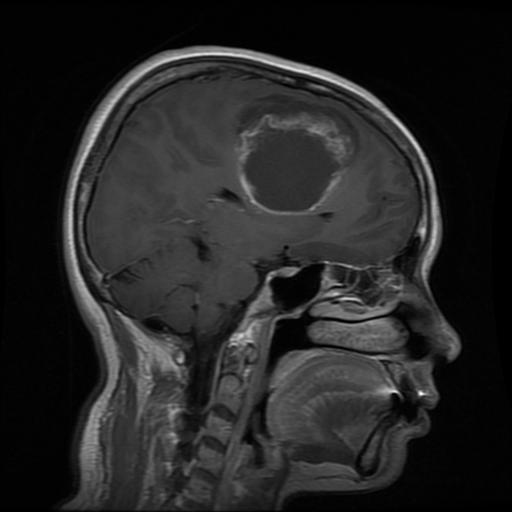
Label: glioma